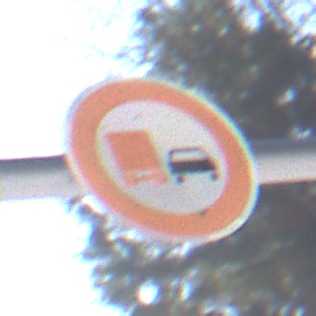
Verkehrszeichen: UeberholverbotKraftfahrzeuge
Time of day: MorningAfternoon
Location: Outdoor (Special)
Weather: Clear
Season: Winter
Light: Natural